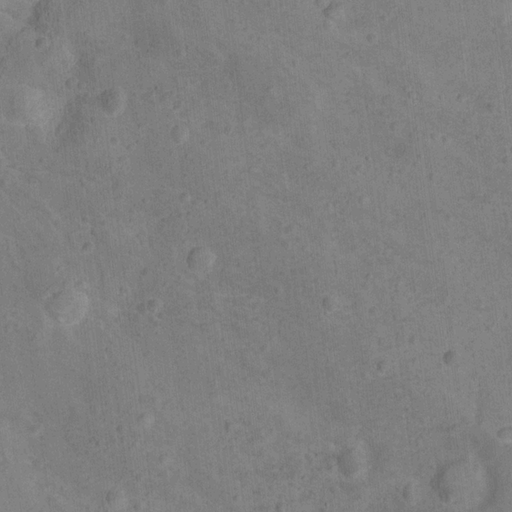
Classes present: Background